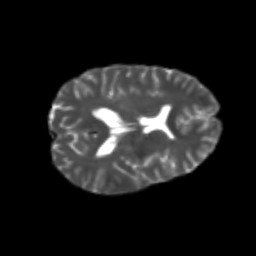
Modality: T2w
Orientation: axial
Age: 22
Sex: female
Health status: healthy
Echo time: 0.074 s